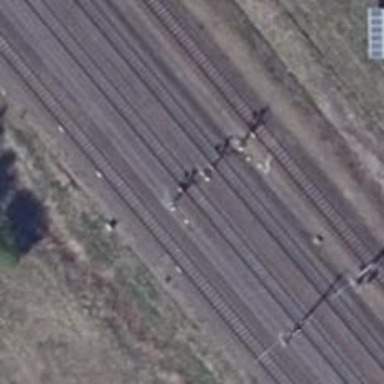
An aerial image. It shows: Railway signal.